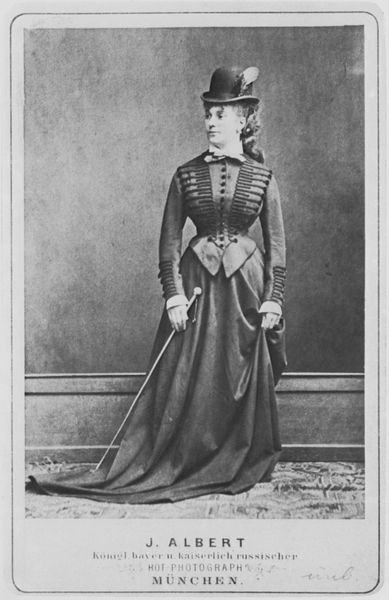
Titel: Der letzte Schrei, der "cul de Paris"
Künstler: Joseph Albert
Standort: München
Institution: Stadtmuseum, Graphische Sammlung
Schlagwörter: dunkel, feder, hand, schatten, weiß, mädchen, finger, frau, frisur, grau, haar, hell, hintergrund, hut, jahrhundertwende, kleid, licht, ohr, ohrring, profil, raum, schwarz, zimmer, blick, dame, weg, rock, schleife, teppich, alt, jacke, jung, kappe, wand, arme, augen, falten, kleidung, kragen, rahmen, sockel, stehen, ärmel, bildnis, hände, portrait, porträt, boden, figur, haare, kostüm, mantel, pose, stehend, stoff, innen, person, locken, perle, pferd, reiter, stock, deutschland, reiten, reiterin, reitkostüm, schleppe, taille, schrift, leiste, gehstock, haltung, kostum, mieder, stab, mauer, werbung, glanz, atelier, schoß, knöpfe, stehende, foto, fotografie, photographie, melone, fussboden, bürgersteig, gehsteig, münchen, schwarz-weiss, schwert, text, bürgertum, manschetten, posieren, ganzkörper, jagd, corsagen, puppe, photo, karte, tressen, oberschicht, halbprofil, geschnürt, hüfte, dressur, strenge, korsett, prominent, gerafft, drinnen, gerahmt, fotographie, aufnahme, wespentaille, korsage, tailliert, atellier, studio, fotostudio, corsage, schnürung, geischt, gerte, albert, reitgerte, raffen, hutfeder, bodenleiste, j. albert, feder am hut, hoffotograph, innenaufnahme, visitenkarte, hofphotograph, pferdedressur, want, ß, dame mit hut, 19., alte fotographie, wespentaille,fotografie,reitkleid, knöpfew, damte, gu